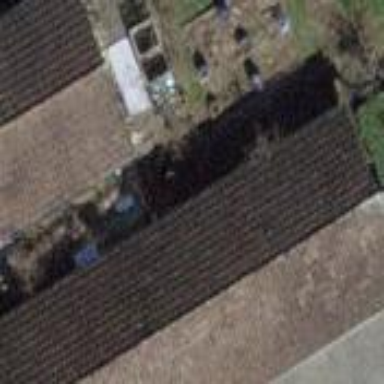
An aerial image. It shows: Building with tile roof.